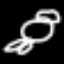
Label: frog